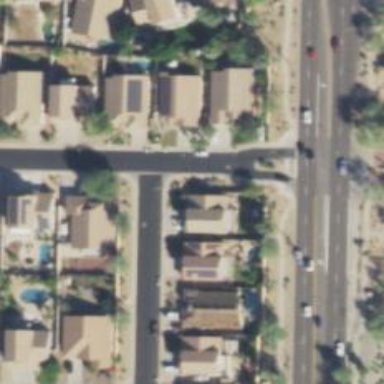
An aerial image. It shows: Asphalt road in residential area.